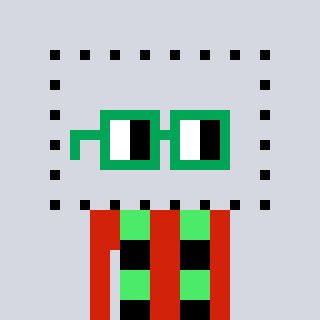
a pixel art character with square green glasses, a void-shaped head and a red-colored body on a cool background